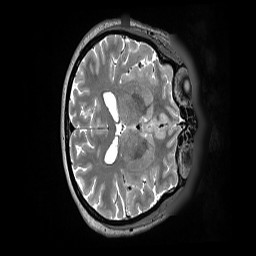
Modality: T2w
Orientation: axial
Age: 41
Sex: female